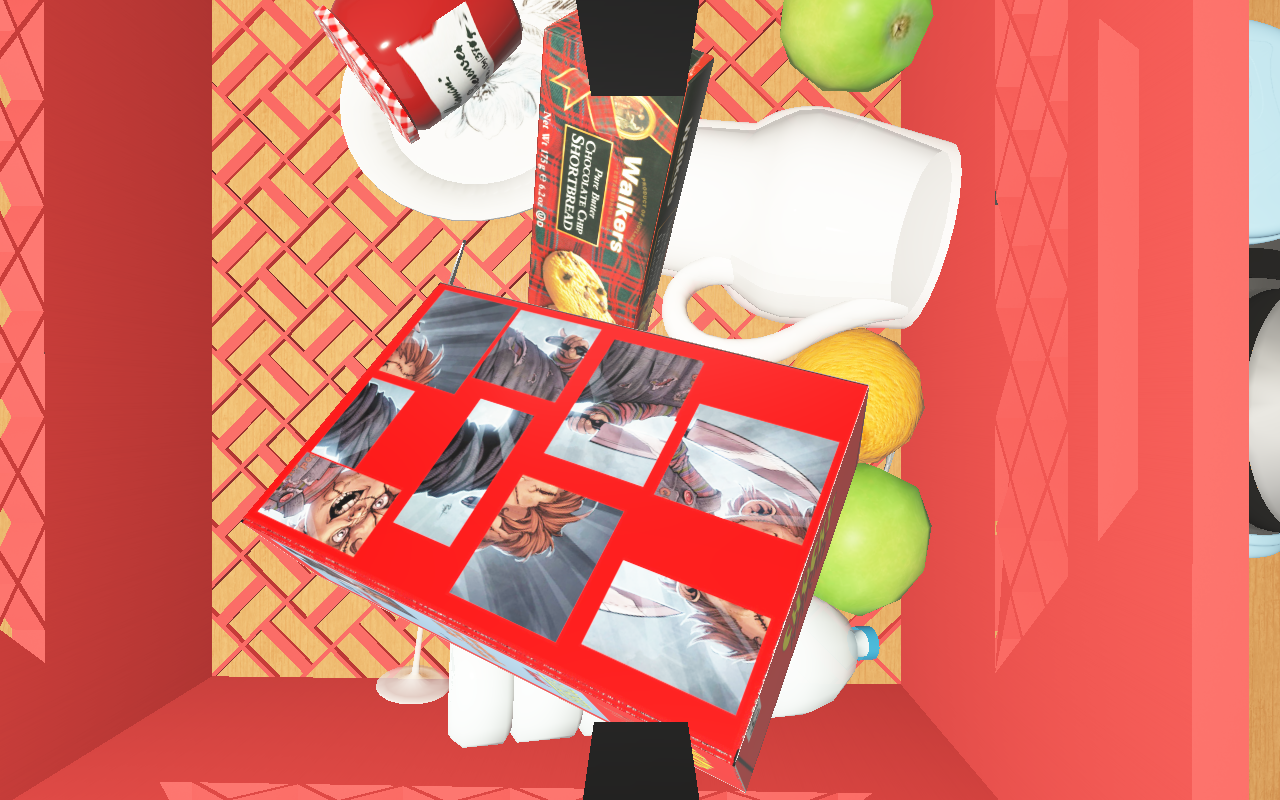
Objects in the scene:
carafe
apple
plate
jam jar
cereal box
biscuit box